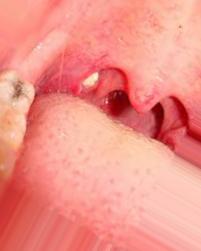
Condition: Mouth Ulcer